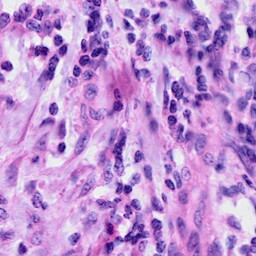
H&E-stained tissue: Cervix